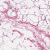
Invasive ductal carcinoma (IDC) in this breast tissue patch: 0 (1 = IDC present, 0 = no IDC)